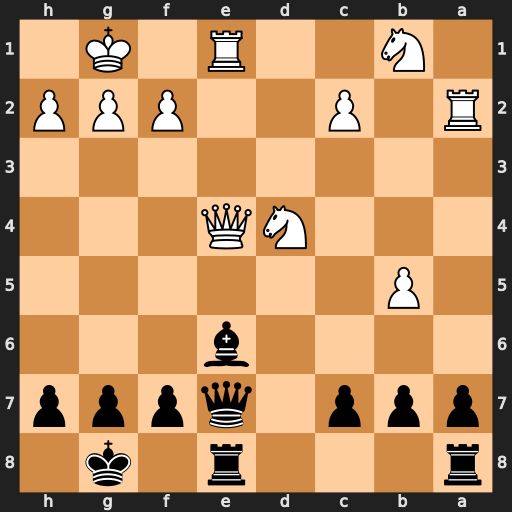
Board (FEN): r3r1k1/ppp1qppp/4b3/1P6/3NQ3/8/R1P2PPP/1N2R1K1
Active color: b
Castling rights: -
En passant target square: -
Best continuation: Qf8 Nxe6 Rxe6 Qxe6 fxe6